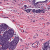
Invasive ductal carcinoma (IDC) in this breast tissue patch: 0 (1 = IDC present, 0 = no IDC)